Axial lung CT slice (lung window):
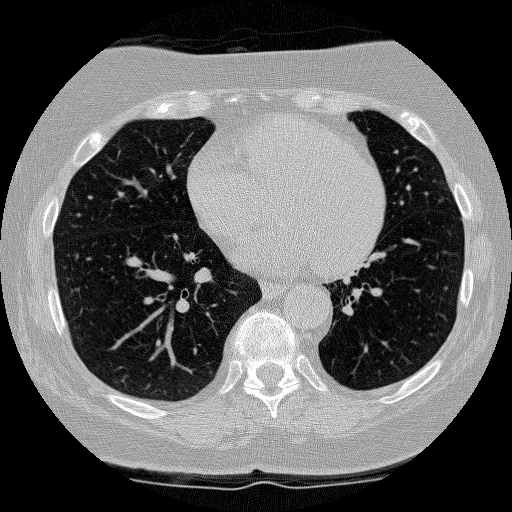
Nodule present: no